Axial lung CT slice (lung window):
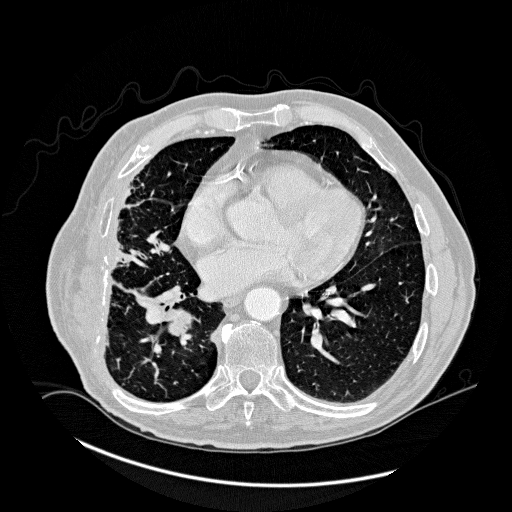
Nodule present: no